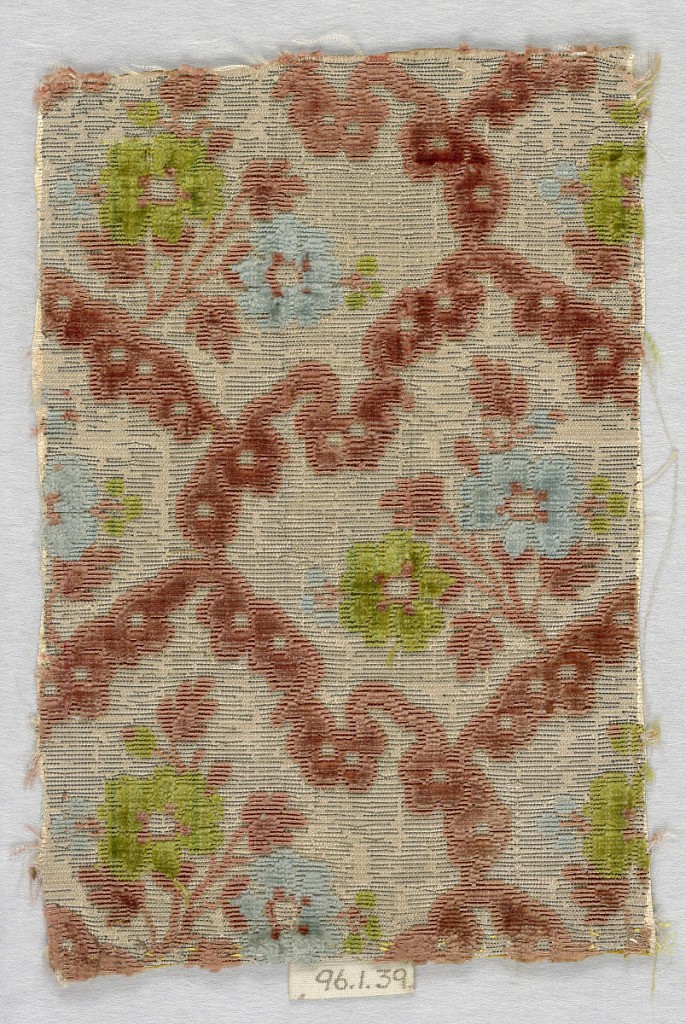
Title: Fragment
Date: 18th century
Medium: silk and metal Technique: cut and uncut pile in a satin foundation faced with silver metal (velvet)
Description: Pattern of floral sprigs in green, blue, and brown pile in grid of brown pile on a silver faced white silk ground.